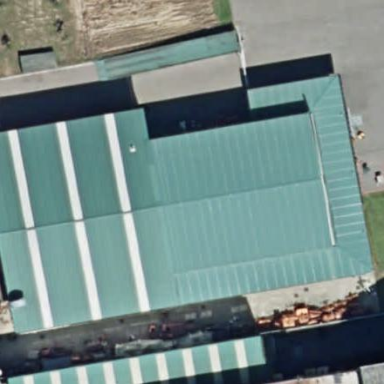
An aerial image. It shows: Industrial building.